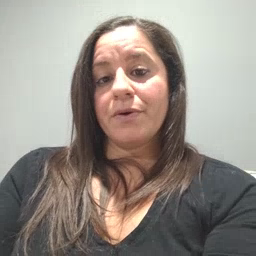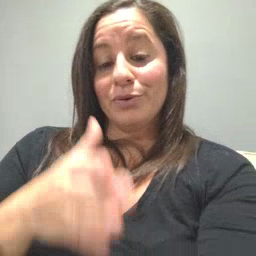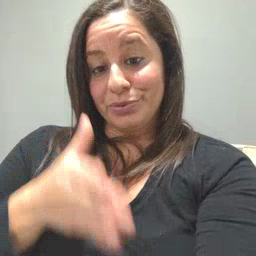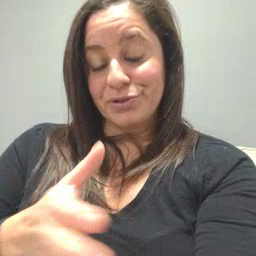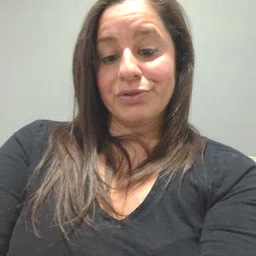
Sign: person